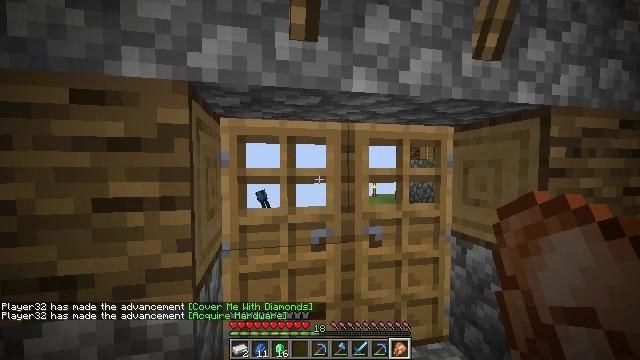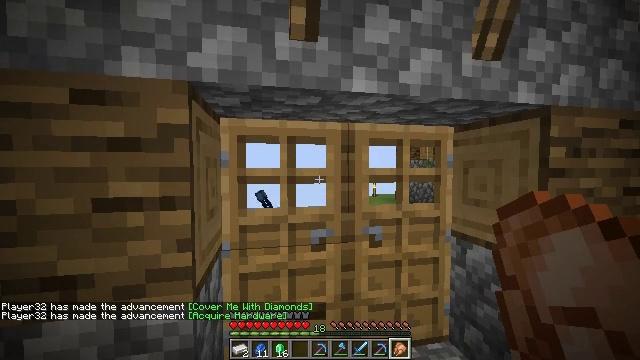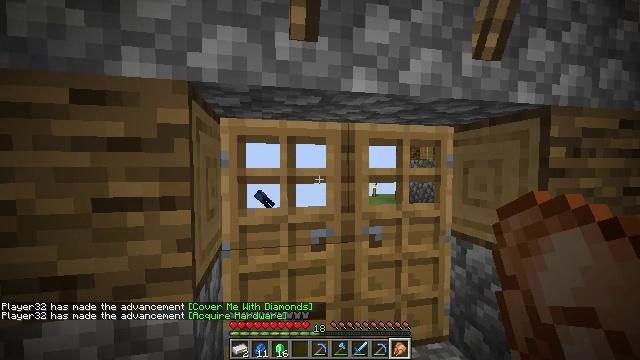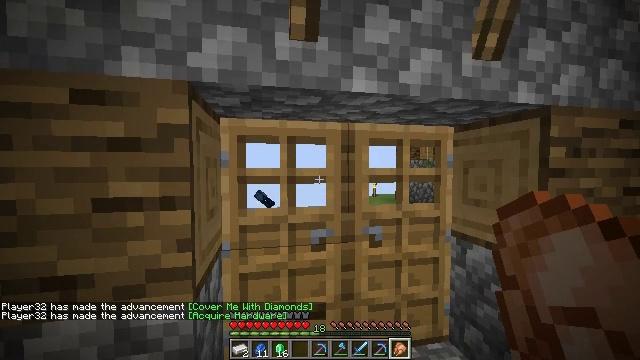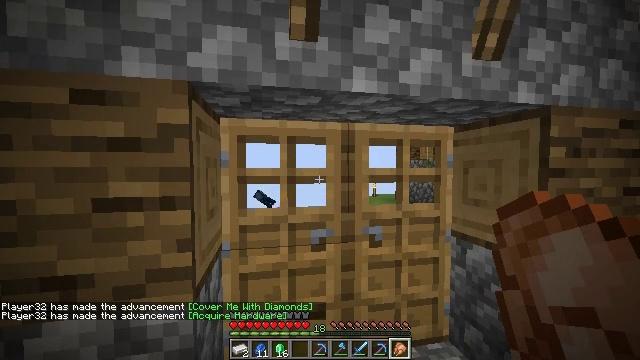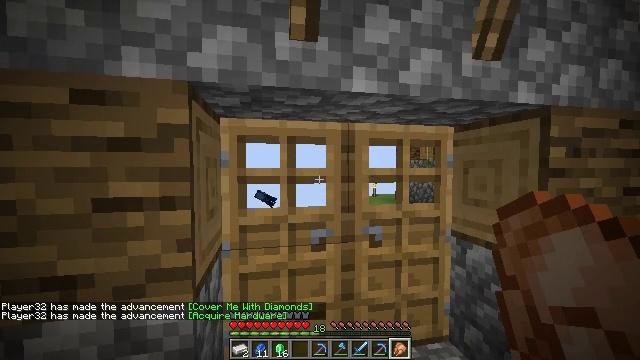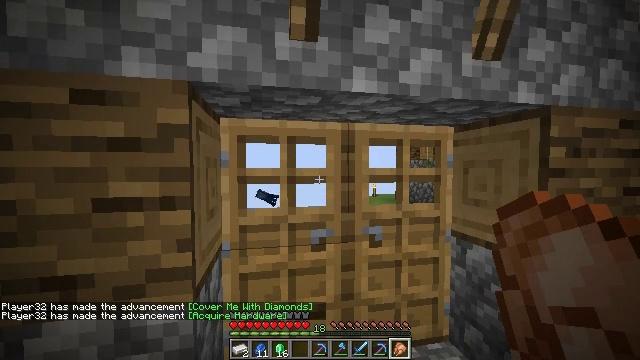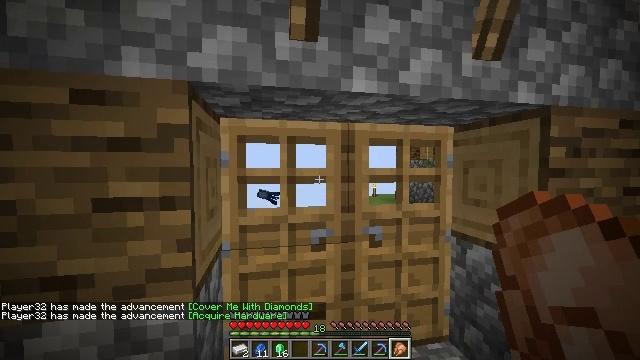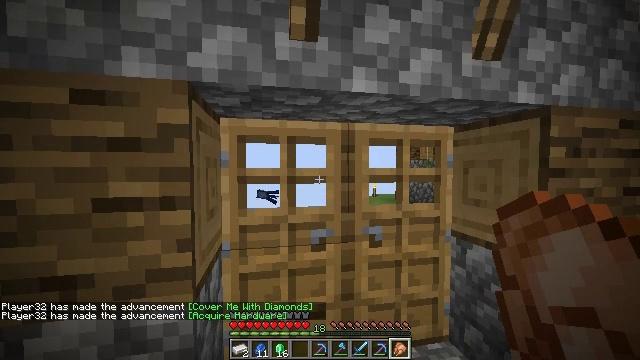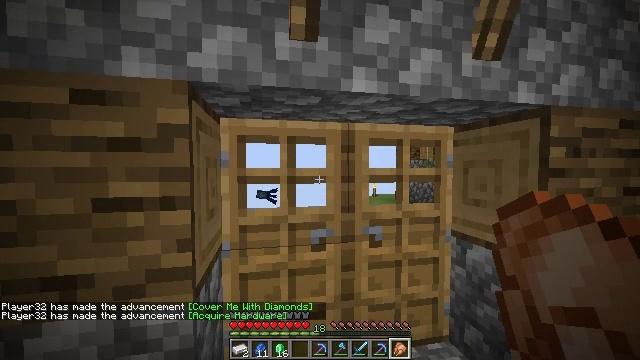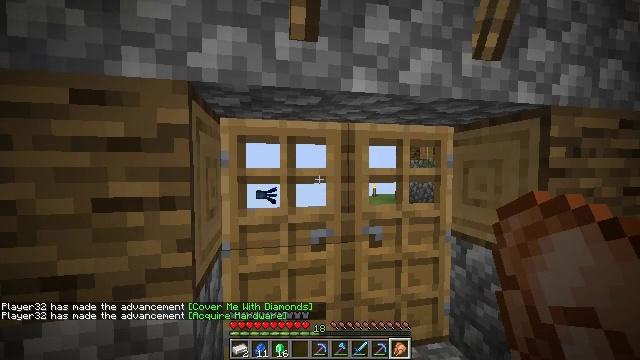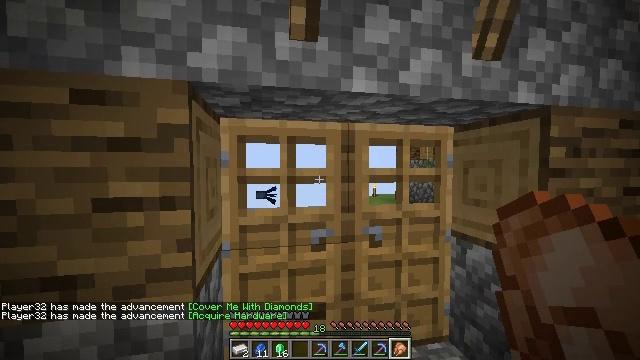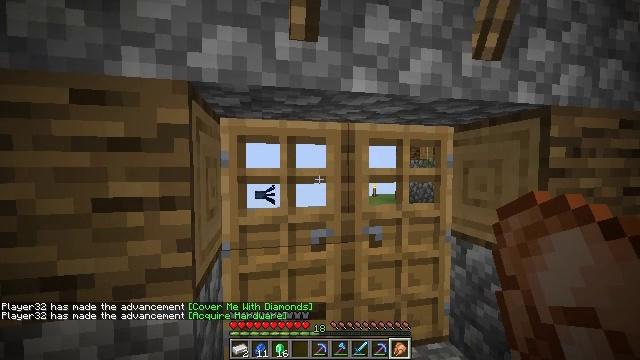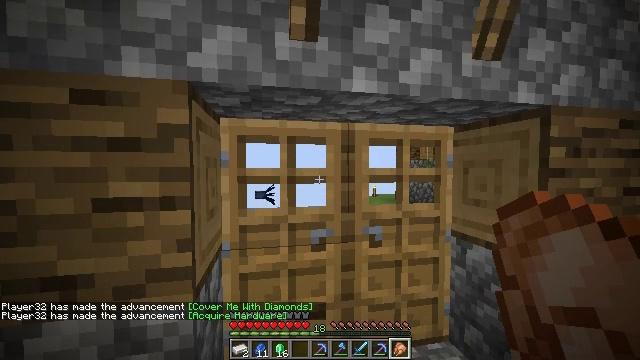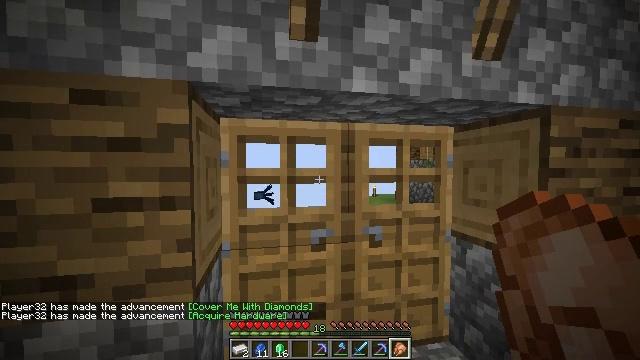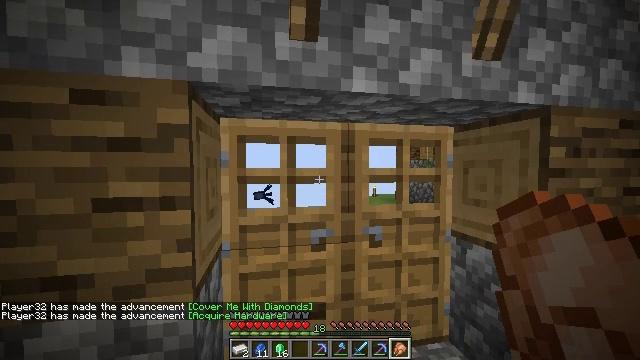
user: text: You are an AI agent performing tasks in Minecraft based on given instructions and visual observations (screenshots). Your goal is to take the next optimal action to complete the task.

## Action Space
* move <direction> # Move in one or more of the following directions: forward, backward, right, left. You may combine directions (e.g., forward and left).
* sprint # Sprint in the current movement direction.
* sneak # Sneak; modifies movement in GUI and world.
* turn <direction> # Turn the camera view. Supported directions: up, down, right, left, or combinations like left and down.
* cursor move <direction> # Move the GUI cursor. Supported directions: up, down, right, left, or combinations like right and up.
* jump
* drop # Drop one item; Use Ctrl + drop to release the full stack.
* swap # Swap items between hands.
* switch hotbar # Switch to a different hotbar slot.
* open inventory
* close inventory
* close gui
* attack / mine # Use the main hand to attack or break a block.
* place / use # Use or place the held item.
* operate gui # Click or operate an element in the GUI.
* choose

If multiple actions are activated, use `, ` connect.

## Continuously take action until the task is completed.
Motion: motion action
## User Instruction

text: Craft an emerald with the available materials.
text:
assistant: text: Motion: no_op
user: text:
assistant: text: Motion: no_op
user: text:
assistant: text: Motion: no_op
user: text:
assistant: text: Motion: no_op
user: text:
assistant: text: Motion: no_op
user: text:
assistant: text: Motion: no_op
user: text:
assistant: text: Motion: no_op
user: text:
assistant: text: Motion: no_op
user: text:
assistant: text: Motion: no_op
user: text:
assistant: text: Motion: no_op
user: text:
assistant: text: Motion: no_op
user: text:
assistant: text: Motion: no_op
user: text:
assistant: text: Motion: no_op
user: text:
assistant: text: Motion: no_op
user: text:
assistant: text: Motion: no_op
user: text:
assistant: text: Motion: no_op
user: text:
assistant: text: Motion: no_op
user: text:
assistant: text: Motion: no_op
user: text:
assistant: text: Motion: no_op
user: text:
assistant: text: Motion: no_op
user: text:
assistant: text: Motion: no_op
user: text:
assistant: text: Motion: no_op
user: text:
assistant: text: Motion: no_op
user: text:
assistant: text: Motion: no_op
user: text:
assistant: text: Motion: no_op
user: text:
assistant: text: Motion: no_op
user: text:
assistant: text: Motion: no_op
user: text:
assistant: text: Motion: no_op
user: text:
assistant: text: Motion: no_op
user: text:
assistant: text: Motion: no_op